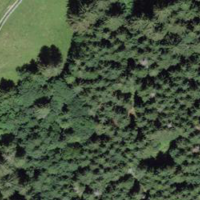
EUNIS habitat code: 43
Species observed at this site:
Pimpinella major